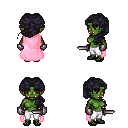
a pixel art fantasy rpg character, female body template, orc, green skin, pink cape, white pants, raven princess hairstyle, metal gloves, ghillies, dagger, four views (front, back, left, right), 2x2 character sprite sheet, small pixel art, hard edges, no anti-aliasing